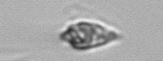
Label: Oxytoxum